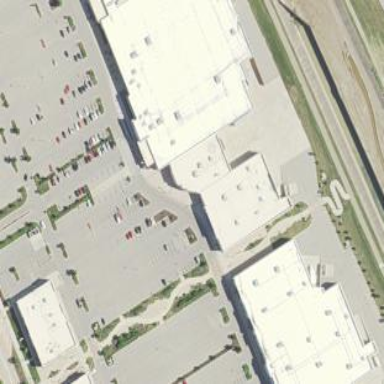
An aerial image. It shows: Retail building.